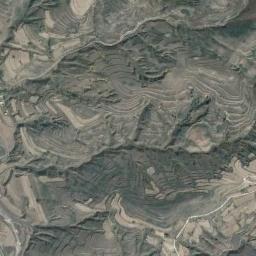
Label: mountain